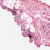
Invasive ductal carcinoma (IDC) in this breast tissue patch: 0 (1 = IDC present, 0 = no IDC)